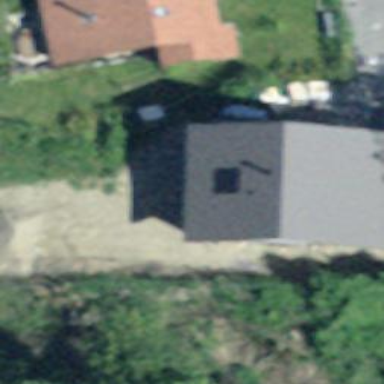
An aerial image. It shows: Simple and straightforward house.